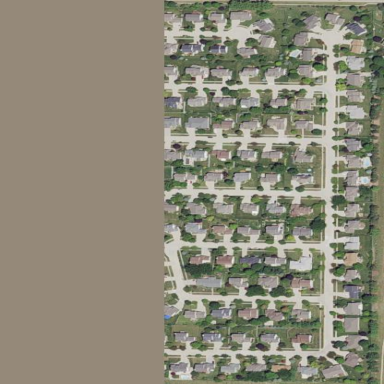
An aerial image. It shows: Residential neighbourhood.